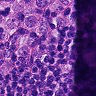
Metastatic tissue present: yes